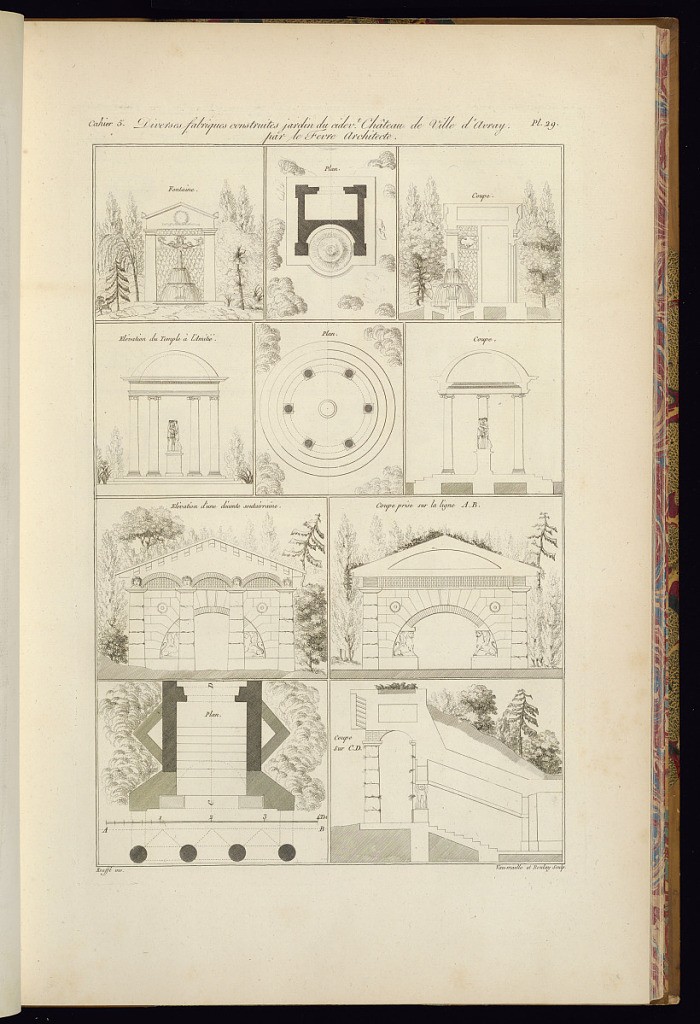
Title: Diverses fabriques construites jardin du cidev.t Château de Ville d’Avray par le Fevre Architecte
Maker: Jean-Charles Krafft, French, 1764 - 1833
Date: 1812
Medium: Etching and engraving on paper
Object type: Print
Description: An architectural print illustrating different garden pavilions, fountains, and buildings, including three elevations, three sectional views, and three plan views. The buildings feature neoclassical motifs, columns, pediments, and statues. The plate is titled, numbered, and signed.